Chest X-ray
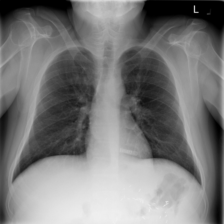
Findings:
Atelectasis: negative
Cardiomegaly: negative
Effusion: negative
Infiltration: positive
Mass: negative
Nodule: negative
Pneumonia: negative
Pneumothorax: negative
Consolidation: negative
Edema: negative
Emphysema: negative
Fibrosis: negative
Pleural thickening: negative
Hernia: negative